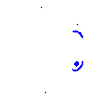
Particle: pion